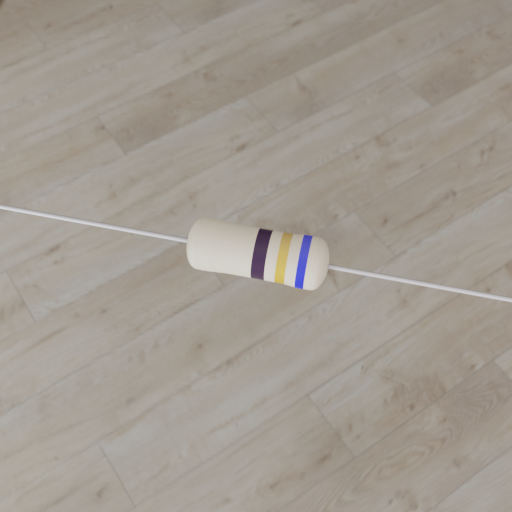
Resistor colour bands (in order): black, gold, blue